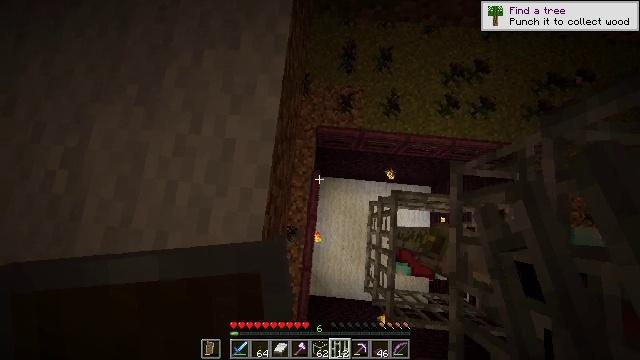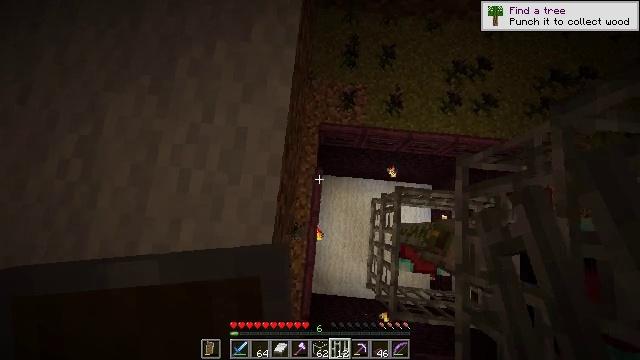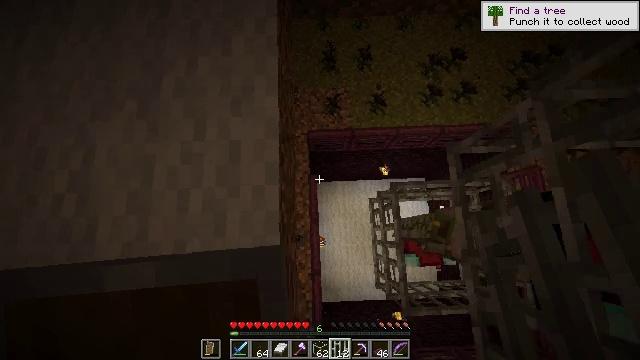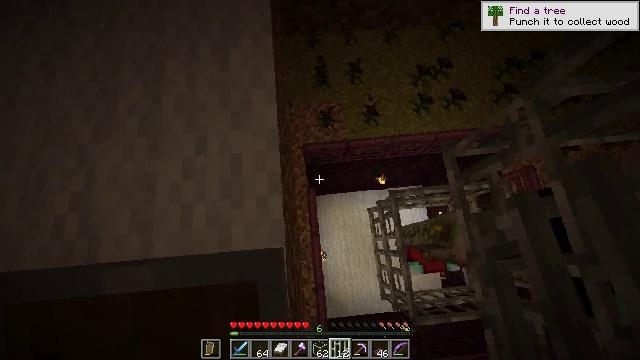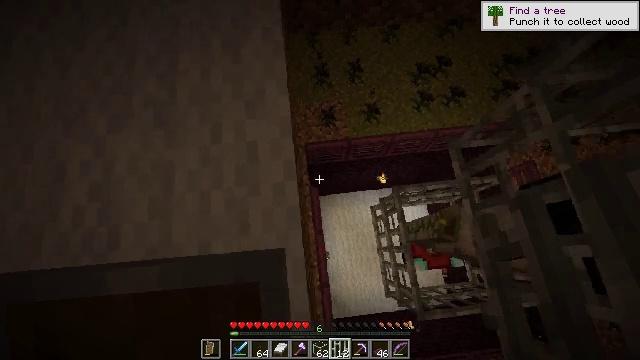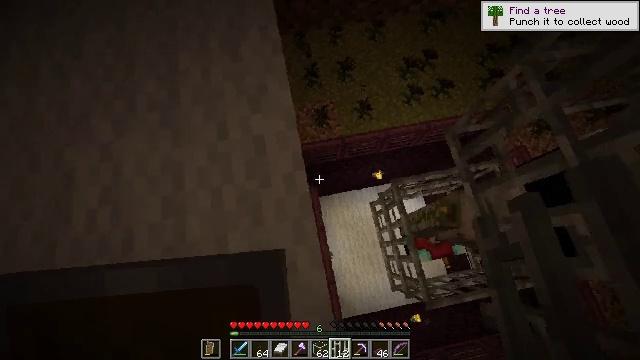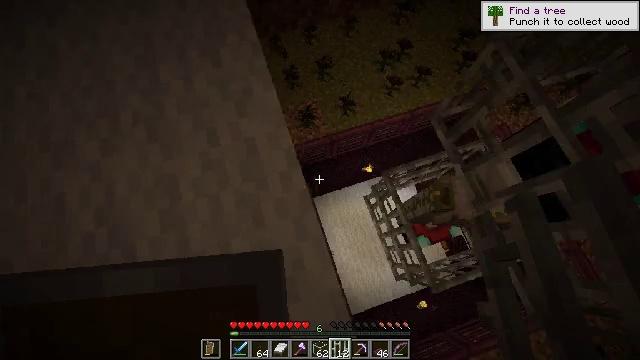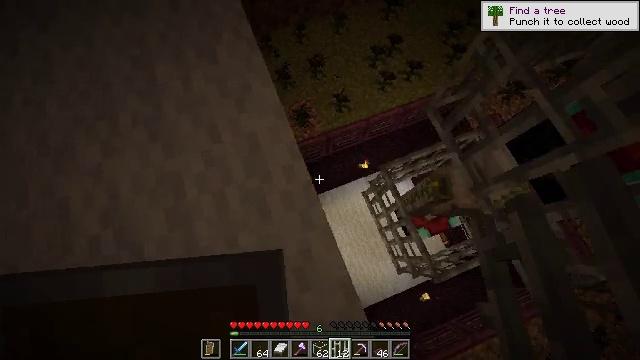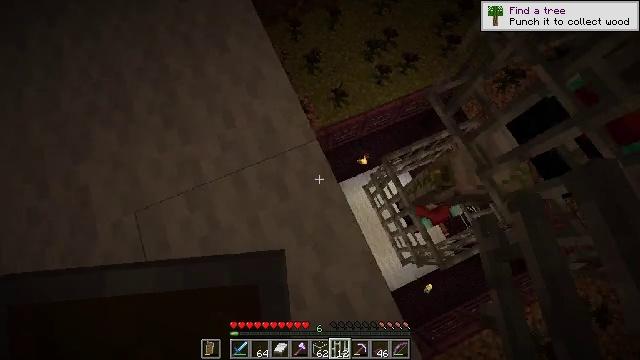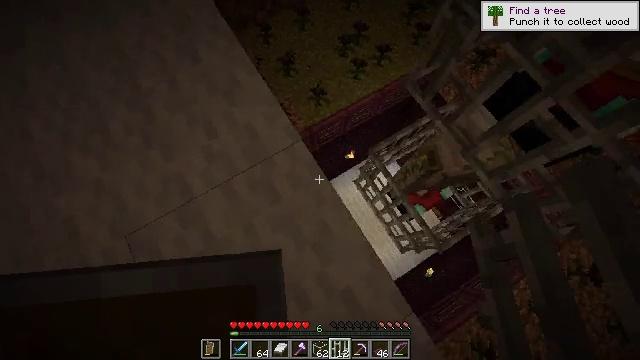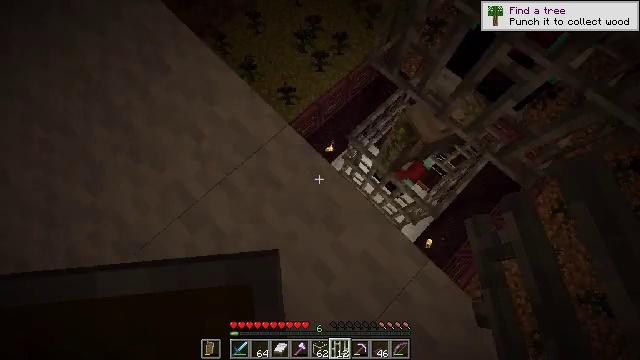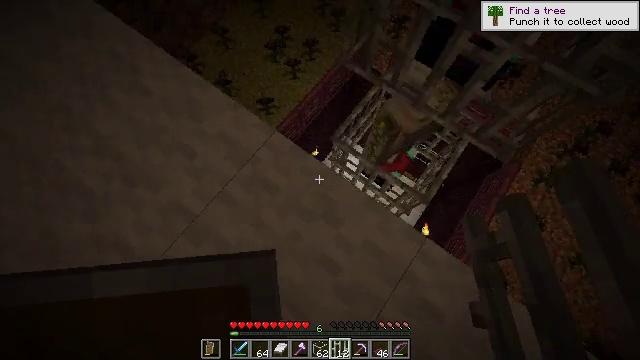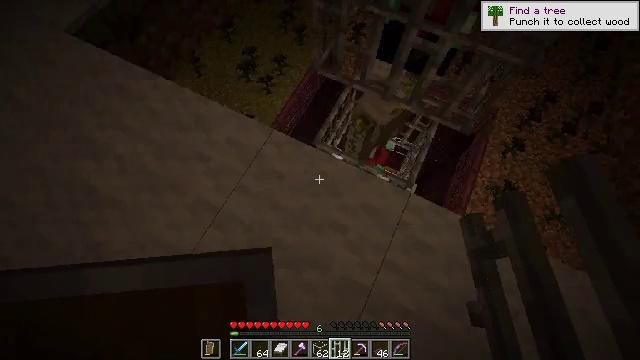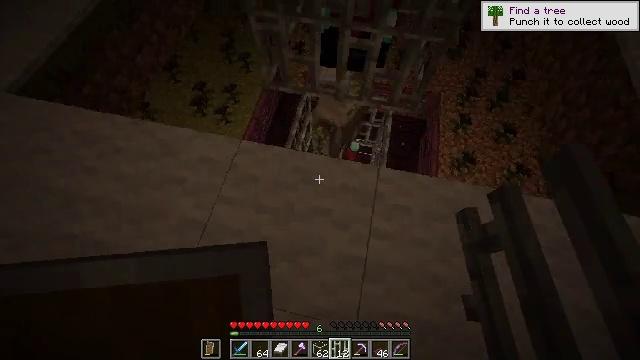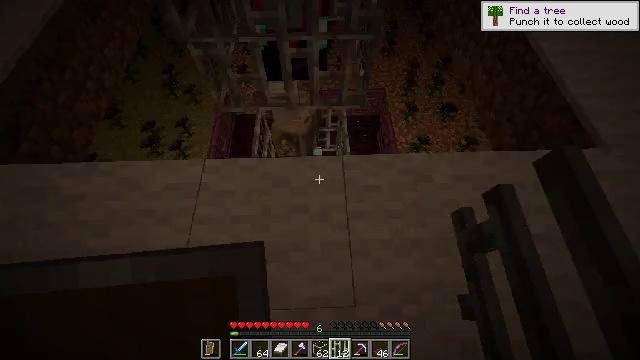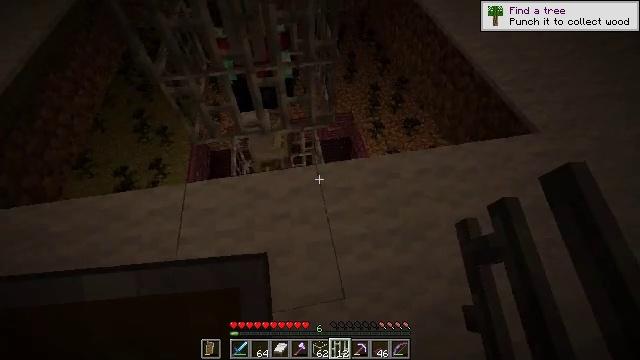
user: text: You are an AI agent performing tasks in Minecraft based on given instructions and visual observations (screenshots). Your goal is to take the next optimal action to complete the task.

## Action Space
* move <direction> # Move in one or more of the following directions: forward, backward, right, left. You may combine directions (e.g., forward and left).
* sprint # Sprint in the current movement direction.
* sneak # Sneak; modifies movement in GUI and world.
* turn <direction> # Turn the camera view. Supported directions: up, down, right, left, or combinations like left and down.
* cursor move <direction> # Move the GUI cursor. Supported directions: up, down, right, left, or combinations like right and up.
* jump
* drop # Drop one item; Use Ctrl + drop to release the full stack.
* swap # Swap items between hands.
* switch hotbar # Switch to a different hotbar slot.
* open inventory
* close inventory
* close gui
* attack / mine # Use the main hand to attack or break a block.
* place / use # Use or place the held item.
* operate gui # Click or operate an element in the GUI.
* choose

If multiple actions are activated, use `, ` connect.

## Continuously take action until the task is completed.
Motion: motion action
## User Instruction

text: Attack the wither rose to collect it.
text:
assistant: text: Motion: move back and move left, sneak
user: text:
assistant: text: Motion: move back and move left, sneak, turn right and up
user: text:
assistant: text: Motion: move back and move left, sneak, turn right and up
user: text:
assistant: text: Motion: move back and move left, sneak, turn right
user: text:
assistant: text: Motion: move back and move left, sneak, turn right
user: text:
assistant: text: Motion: move back and move left, sneak, turn right
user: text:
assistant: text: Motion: move back and move left, sneak, turn right
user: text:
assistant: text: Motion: move back and move left, sneak, turn right
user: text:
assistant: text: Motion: move back and move left, sneak, turn right
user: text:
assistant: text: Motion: move back and move left, turn right
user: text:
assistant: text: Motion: move back and move left, turn right and up
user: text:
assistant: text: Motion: move back, turn right and up
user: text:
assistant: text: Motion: move back, turn right and up
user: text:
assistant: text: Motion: move back, turn right and up
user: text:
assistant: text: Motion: move back, turn right and up
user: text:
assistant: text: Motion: move back, turn up
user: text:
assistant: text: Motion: no_op
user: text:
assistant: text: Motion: turn left
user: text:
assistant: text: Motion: turn right and down
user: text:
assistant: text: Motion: turn right and up
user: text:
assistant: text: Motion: turn right and up
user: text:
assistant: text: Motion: turn right and up
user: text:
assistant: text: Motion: turn right and up
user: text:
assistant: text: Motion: turn right and up
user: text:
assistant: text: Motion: move forward, turn right and up
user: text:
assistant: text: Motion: move forward, turn right and up
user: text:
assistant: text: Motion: turn right and up
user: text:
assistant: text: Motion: move forward
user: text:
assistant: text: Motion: move forward
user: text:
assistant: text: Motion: move forward